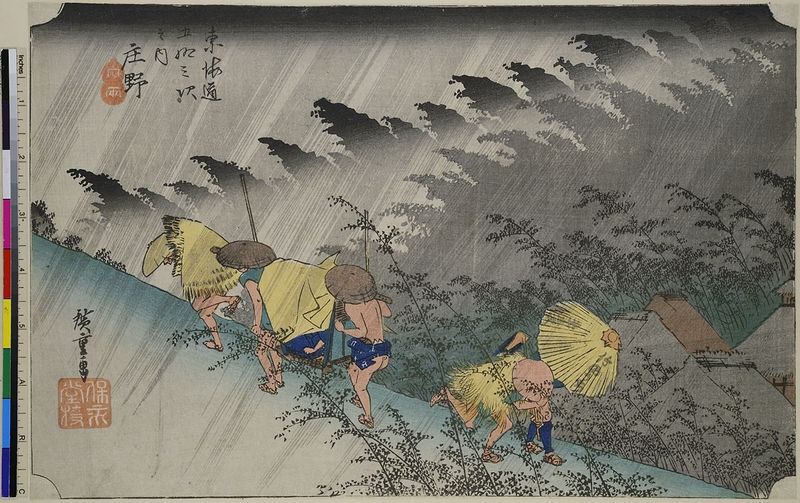
Titel: Shono: Regenschauer, Blatt 46 aus der Serie: Die 53 Stationen des Tokaido, Hoeido Edition
Künstler: Utagawa Hiroshige
Standort: Hamburg
Institution: Museum für Kunst und Gewerbe Hamburg
Schlagwörter: person, holzschnitt, regen, druckgraphik, druckgrafik, zeit, reisende, farbholzschnitt, tourismus, reisen, edo, reproduktionen, druckerzeugnisse, sänfte, ukiyo